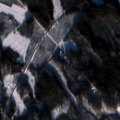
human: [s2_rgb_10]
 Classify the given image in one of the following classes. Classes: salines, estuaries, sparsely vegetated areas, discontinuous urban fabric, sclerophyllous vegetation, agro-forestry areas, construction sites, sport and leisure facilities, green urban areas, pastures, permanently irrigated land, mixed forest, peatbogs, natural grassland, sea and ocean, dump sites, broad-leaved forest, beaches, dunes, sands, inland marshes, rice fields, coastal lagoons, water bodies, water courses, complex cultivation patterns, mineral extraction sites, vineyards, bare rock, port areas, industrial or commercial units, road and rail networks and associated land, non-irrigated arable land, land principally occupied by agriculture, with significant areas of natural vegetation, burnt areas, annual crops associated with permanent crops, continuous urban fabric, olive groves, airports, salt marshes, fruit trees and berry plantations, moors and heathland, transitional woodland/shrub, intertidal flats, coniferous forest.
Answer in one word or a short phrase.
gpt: coniferous forest, mixed forest, transitional woodland/shrub, water bodies